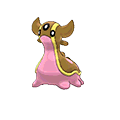
Pok\u00e9mon: gastrodon